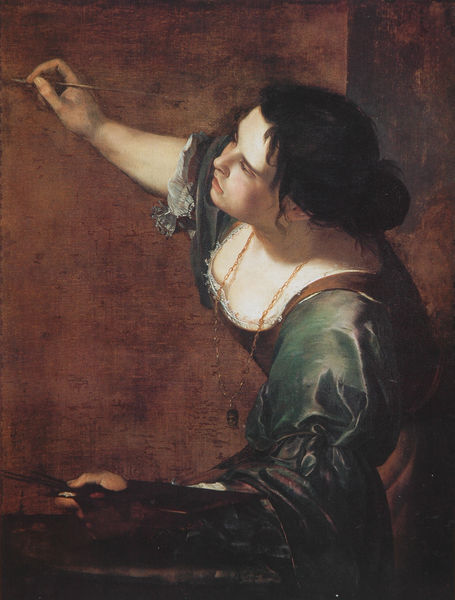
Titel: Selbstbildnis als Allegorie der Malerei
Künstler: Artemisia Gentileschi
Standort: London
Institution: Royal Art Collection
Schlagwörter: dunkel, feder, gemälde, hand, haut, kopf, schatten, weiß, gelb, grün, mädchen, ausschnitt, bewegung, braun, brust, busen, daumen, finger, frau, frisur, geste, haar, handschuh, hell, hintergrund, kleid, licht, mund, nase, ohr, profil, raum, rücken, schmuck, schwarz, stirn, tisch, zeichnung, zimmer, ausblick, blick, dame, rot, tuch, malerei, rock, jung, wand, arm, arme, augen, barock, blass, falten, gesicht, halten, inkarnat, knoten, samt, spitze, stehen, weit, ärmel, bild, bildnis, blicken, hals, hände, portrait, porträt, schauen, öl, auge, gewand, gold, haare, pose, klassizismus, spitzen, blässe, dekollete, dekoltee, hübsch, lippe, lippen, locken, rechts, renaissance, rokoko, rosa, schulter, seide, tugend, arbeit, schürze, dutt, wangen, ecke, italien, perspektive, haltung, mieder, farben, kette, leer, dunkelgrün, farbe, lila, violett, klein, nacken, tafel, dick, duktus, weiblich, zeigefinger, zopf, glanz, maler, malerin, staffelei, glänzend, konzentriert, lichteinfall, rüschen, stofflichkeit, verträumt, erotik, erotisch, selbstporträt, dünn, halskette, geneigt, satin, aufsicht, oben, unten, wei, haarknoten, froh, medaillon, links, groß, sex, seite, dynamik, hell-dunkel, selbstbildnis, leinwand, posieren, allegorie, grundierung, kunst, künstlerin, malen, palette, personifikation, pinsel, rüstung, kiel, diagonal, gedeckt, selbstportrait, körperschatten, putz, anhänger, amulett, gliederkette, zeichnen, unterarm, schreiben, dynamisch, brauntöne, heben, dunkle haare, korsett, dekolltee, kamee, künstlerportrait, einsicht, teuer, süß, schief, taft, fromm, dunkelhaarig, schopf, glücklich, vorzeichnung, pallette, farbpalette, unterkleid, auftrag, brünette, skizzieren, eichel, klied, pnsel, changieren, dunekl, hinauf, herb, artemisia gentileschi, auftragen, dekolté, dicke, genteleschi, genteleshi, gentileschi, grundiert, henebd, hinab, hinsehen, kete, malakt, medailoon, munbd, pikant, pintura, portraitieren, sexuell, vertraut, artemisia, nasse, beim malen, gentilleschi, malgeste, profli